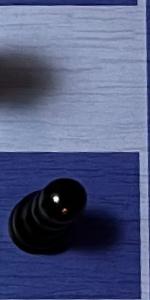
Label: Pawn_Black